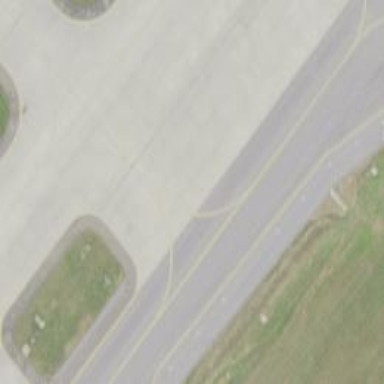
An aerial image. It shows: View of taxiway at the airport.